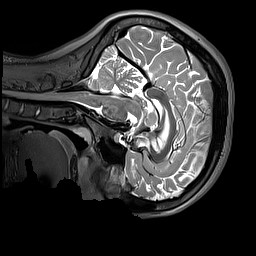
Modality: T2w
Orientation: sagittal
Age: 14
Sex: female
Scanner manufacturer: siemens
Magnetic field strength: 3 T
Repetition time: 3.2 s
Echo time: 0.408 s